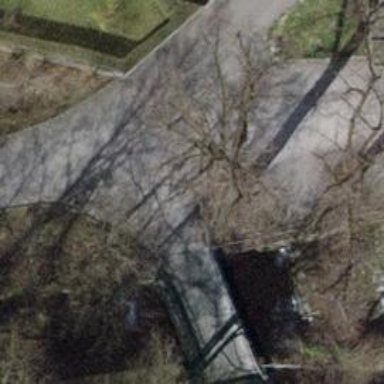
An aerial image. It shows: Compacted driveway used as service road.